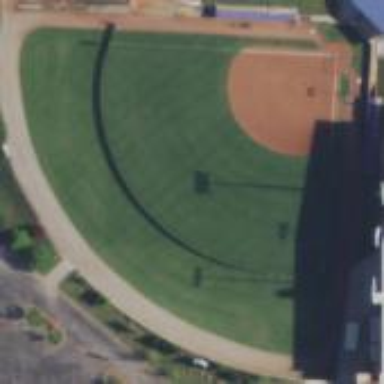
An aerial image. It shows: Softball pitch for leisure land activities.